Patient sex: F
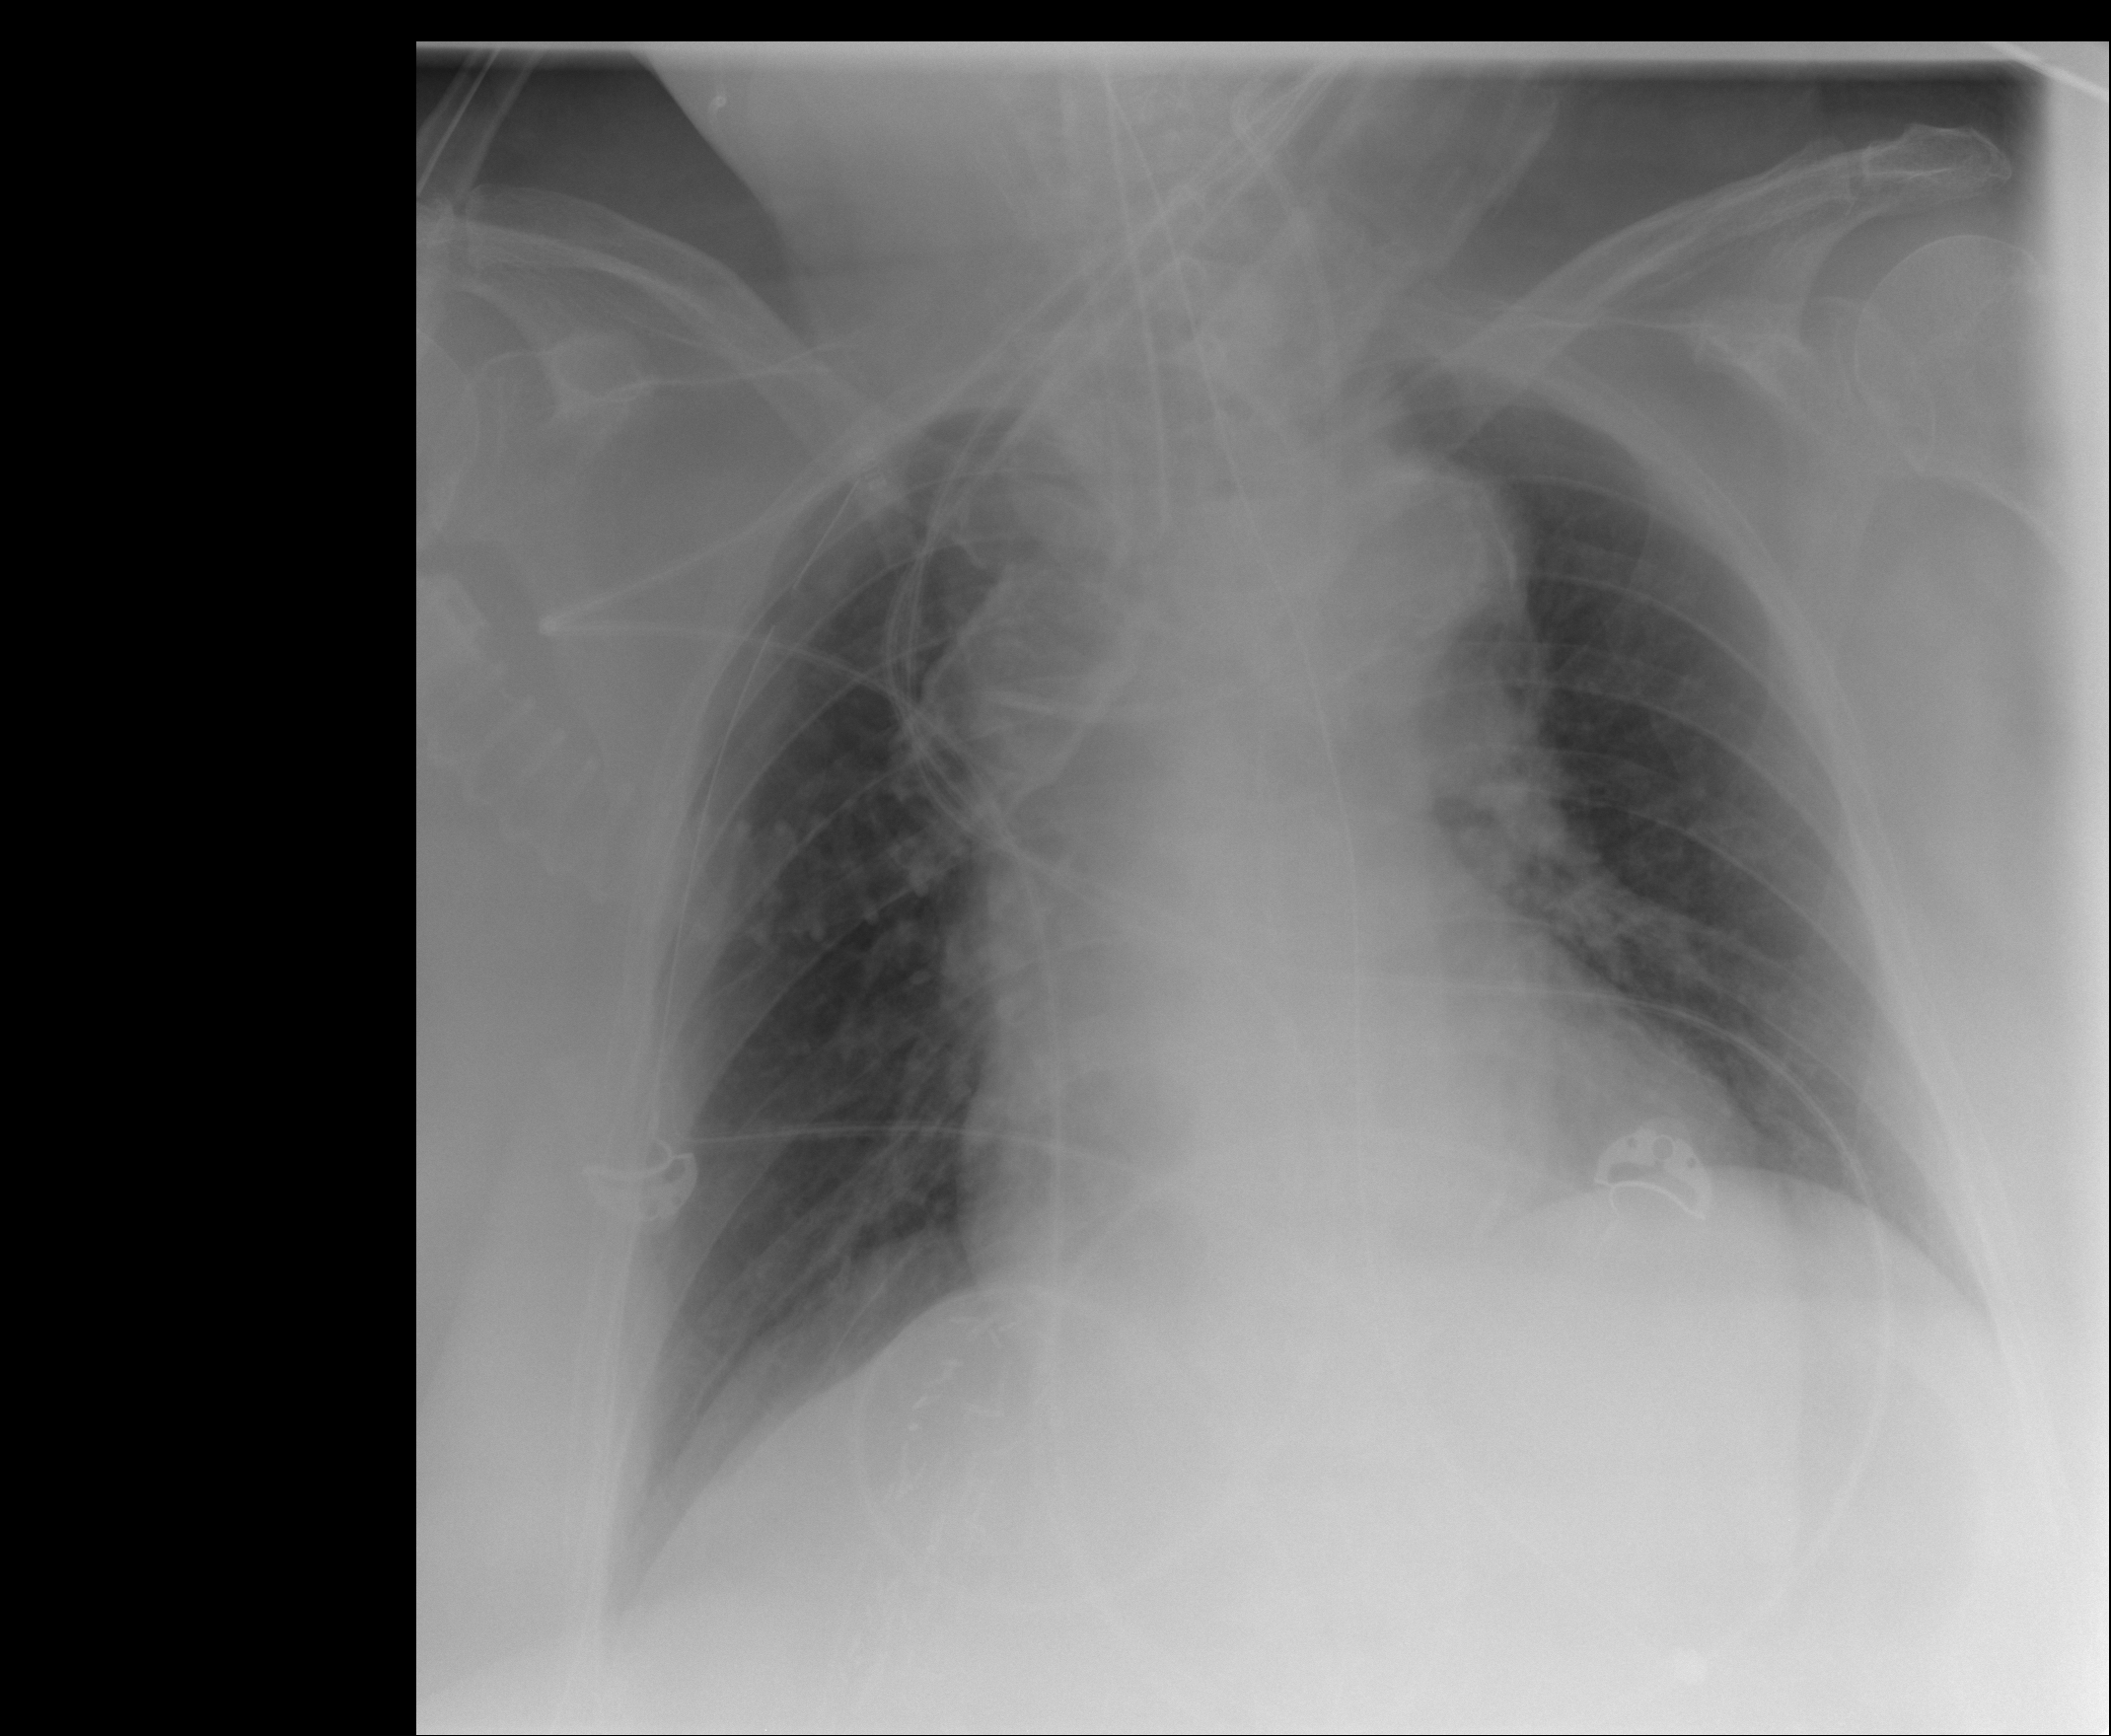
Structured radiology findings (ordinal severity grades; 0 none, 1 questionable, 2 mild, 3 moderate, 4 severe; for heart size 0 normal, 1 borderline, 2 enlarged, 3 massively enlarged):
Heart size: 2
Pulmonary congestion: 1
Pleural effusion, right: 0
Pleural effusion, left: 0
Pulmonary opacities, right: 0
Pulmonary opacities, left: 0
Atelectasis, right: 2
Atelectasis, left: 2